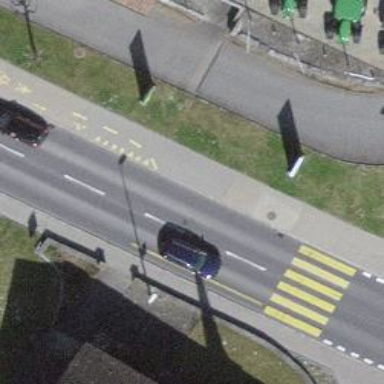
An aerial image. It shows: Secondary road with cycle track on the left side.